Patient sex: M
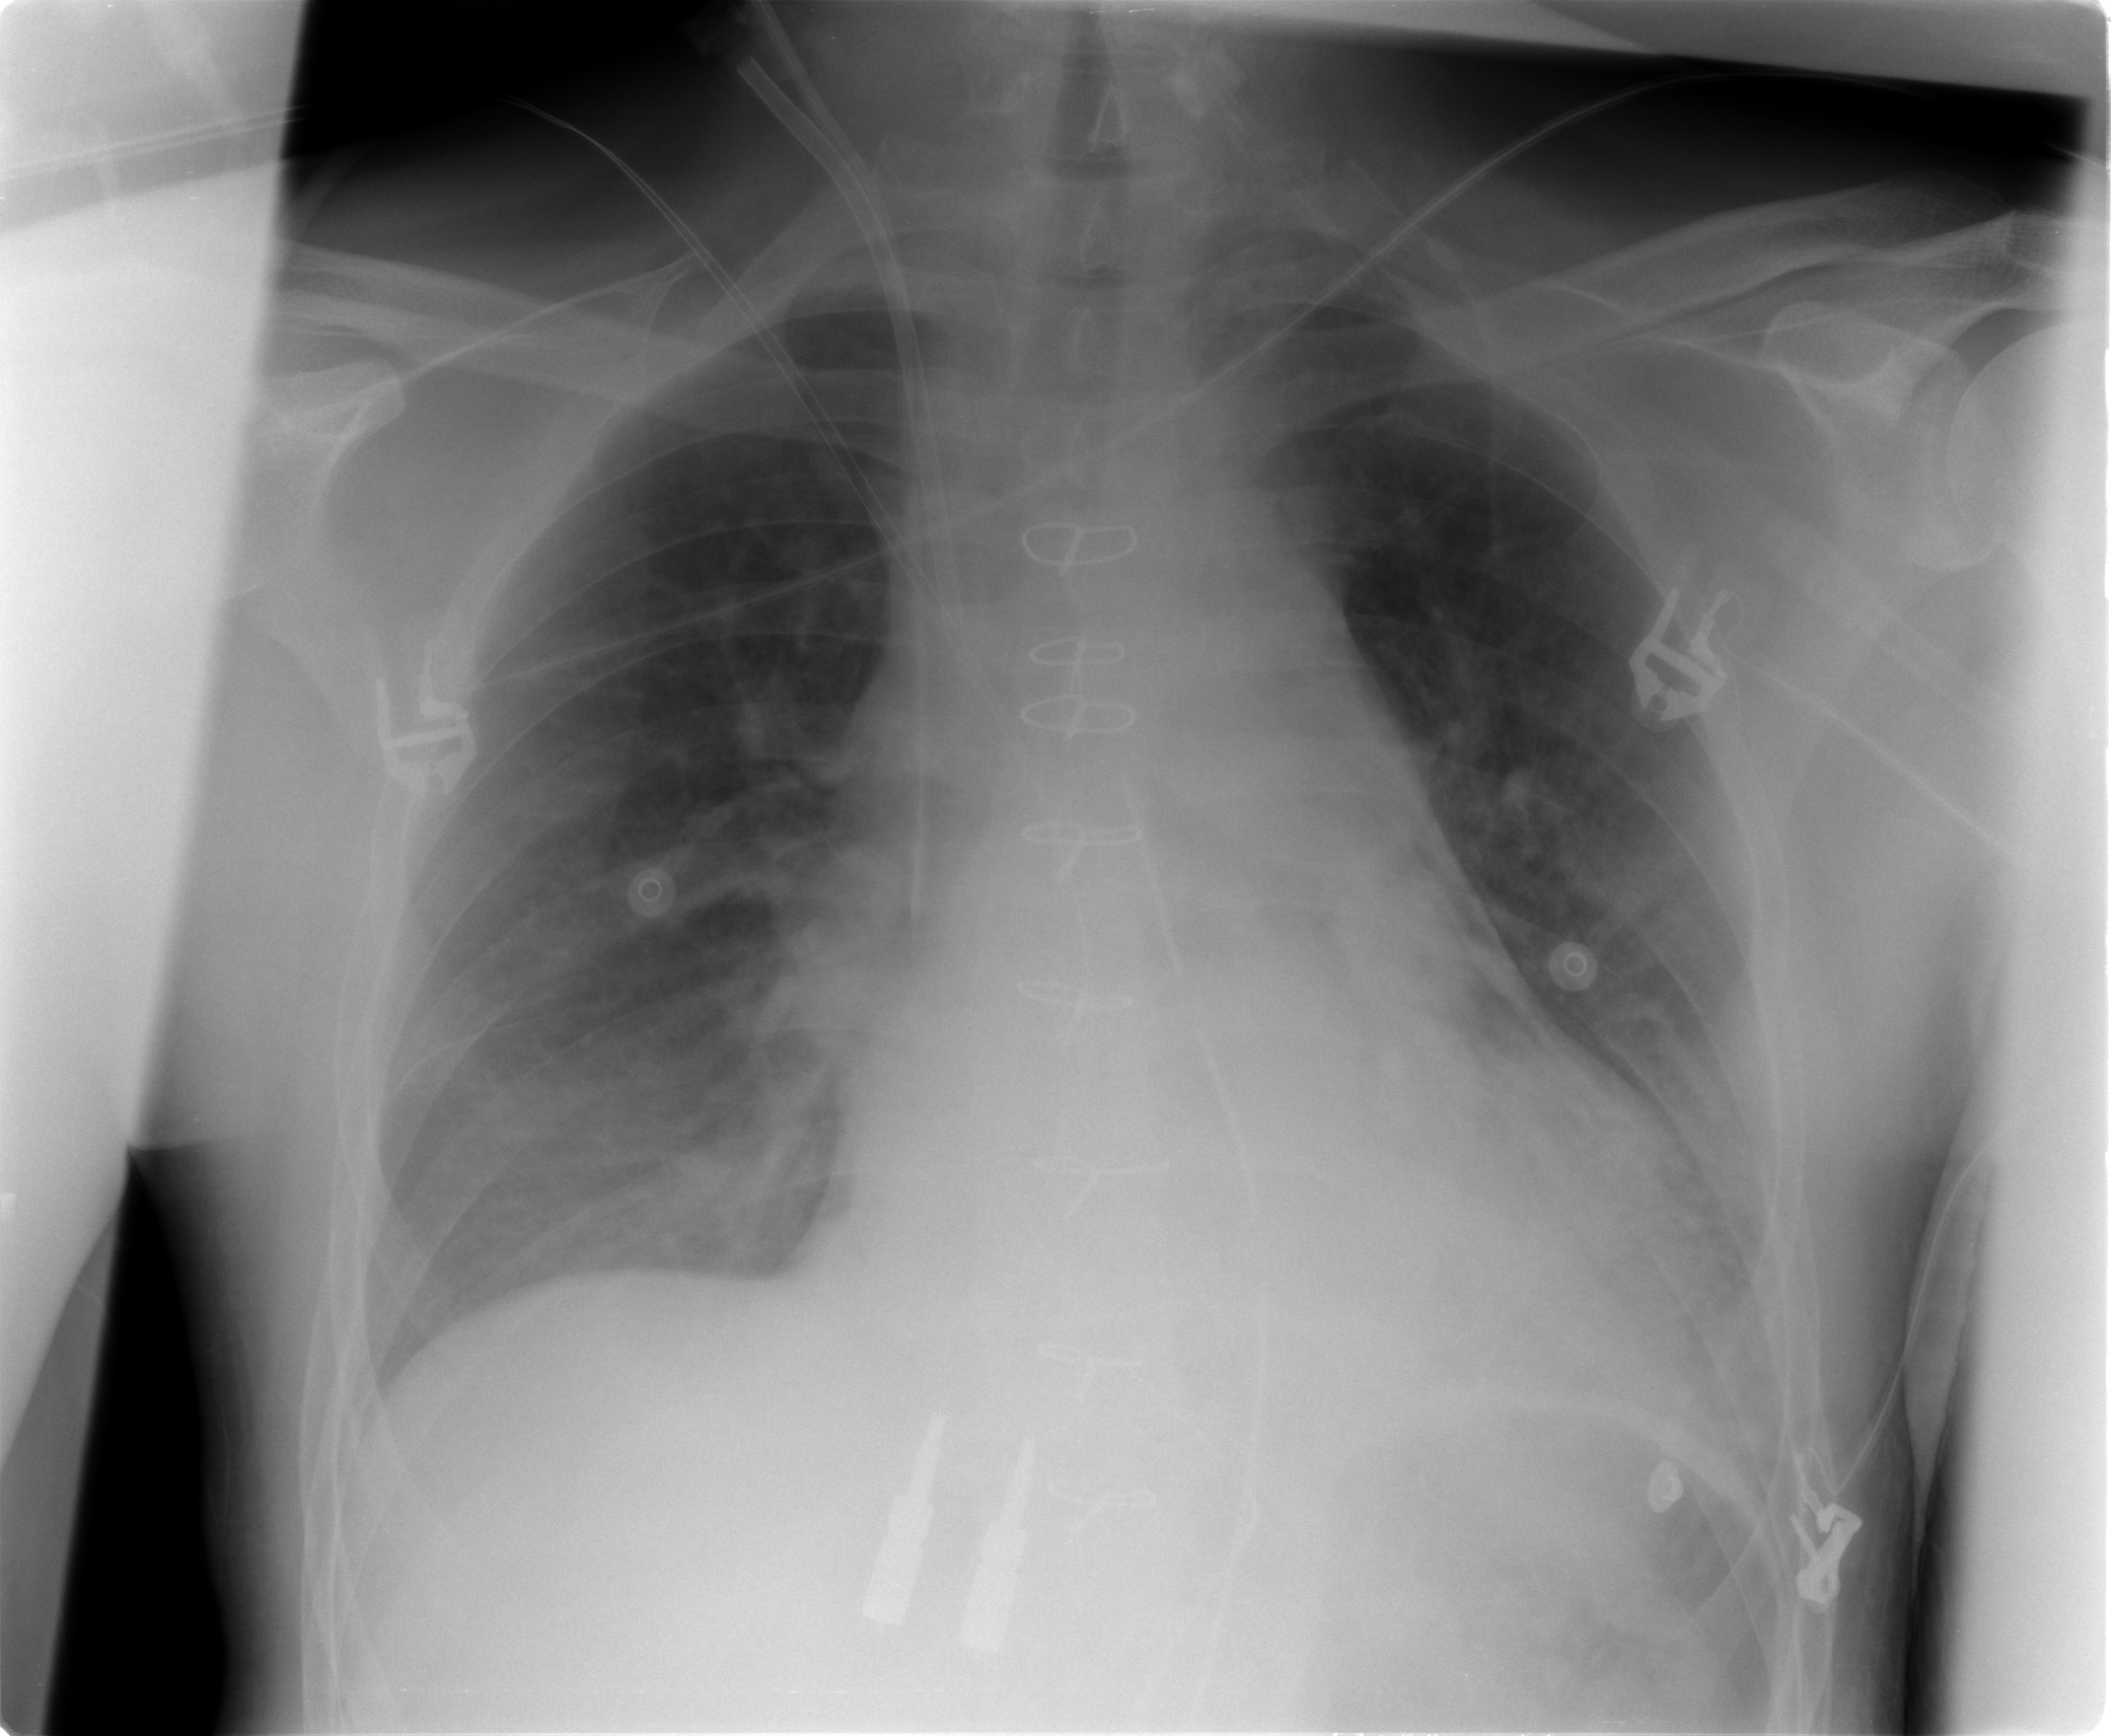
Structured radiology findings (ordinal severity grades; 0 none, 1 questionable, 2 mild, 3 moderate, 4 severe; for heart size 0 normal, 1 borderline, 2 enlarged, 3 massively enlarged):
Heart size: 2
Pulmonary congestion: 2
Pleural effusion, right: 0
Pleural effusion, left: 2
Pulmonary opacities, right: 0
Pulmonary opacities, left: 0
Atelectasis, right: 2
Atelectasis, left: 2